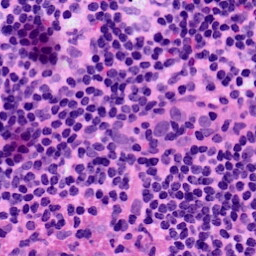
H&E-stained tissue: LymphNode